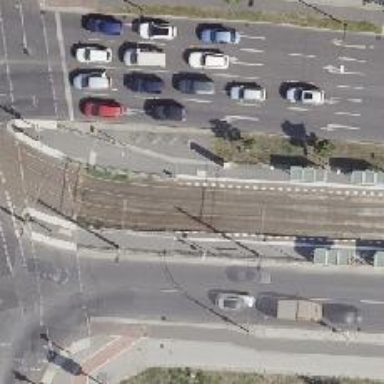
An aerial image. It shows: Tram stop.